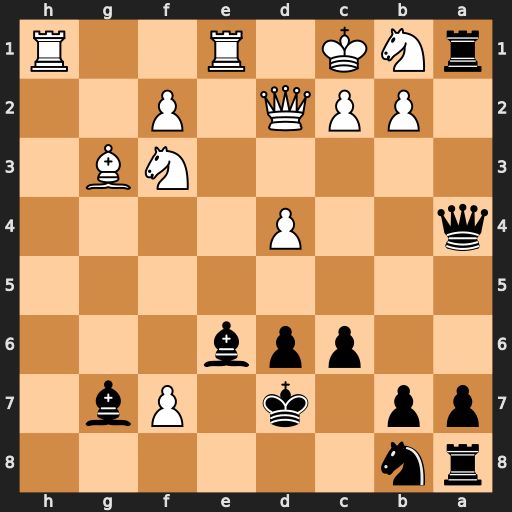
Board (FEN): rn6/pp1k1Pb1/2ppb3/8/q2P4/5NB1/1PPQ1P2/rNK1R2R
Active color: b
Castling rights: -
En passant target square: -
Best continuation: Rxb1+ Kxb1 Qa2+ Kc1 Qa1#